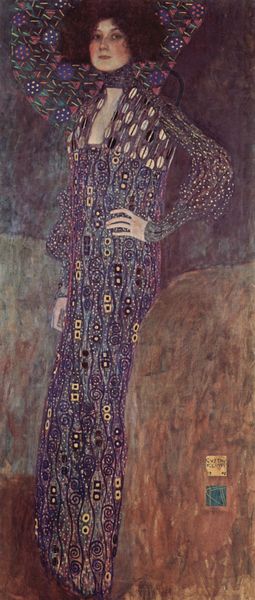
Titel: Porträt der Emilie Flöge
Künstler: Gustav Klimt
Standort: Wien
Institution: Historisches Museum der Stadt Wien
Schlagwörter: berg, blau, dunkel, felsen, gemälde, hand, himmel, schatten, gelb, grün, ocker, ausschnitt, blume, blumen, braun, bunt, elegant, finger, frau, frisur, grau, haar, hintergrund, hut, kleid, orange, schwarz, weiss, blick, dame, tuch, mode, muster, ornament, dix, wand, arm, arme, gesicht, inkarnat, kragen, stehen, stein, ärmel, bildnis, hals, hände, portrait, porträt, signatur, schlank, gewand, gold, haare, pose, stehend, person, brünett, dekoltee, frontal, locken, rouge, schön, vornehm, adelige, farbig, halsband, backen, abstrakt, farben, mauer, lila, violett, jugendstil, halstuch, floral, ornamente, verzierung, robe, klimt, abendkleid, kelid, rechtecke, stolz, rechteck, groß, monogramm, portait, kreise, mosaik, würfel, emanzipation, quadrate, otto, hüfte, dunkle haare, wien, gustav, art deco, dekorativ, viereck, vierecke, arabesk, sezession, verzierungen, klee, secession, wiener sezession, kuben, avantgarde, rote wangen, miro, abstrackt, abgestützt, beuge, gustav klimt, adele, schwarz+, 20er jahre, stoly